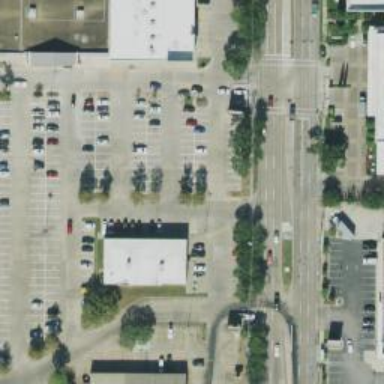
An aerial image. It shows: Parking space.